Question: So I was reading a blog entry from <URL> which has a nice piece of code for crating a new validation object in MVC3

Where "logically" is the best place to store this in a MVC3 environment? Is it best to store it in a new project linked to the solution? Is there a app_code equivalent folder in MVC as there is in Webforms?
I like to keep everything neat and tidy when coding (possible OCD!) but want to pick best practises amongst the community.
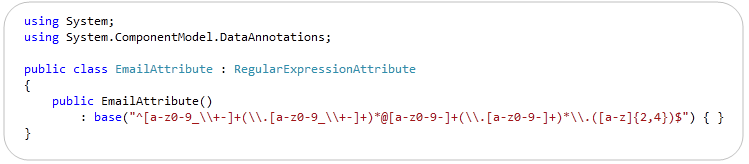
Answer: I figure code like this could be reused in a variety of projects, and isn't specific to the web application that I'm working on. So I create a special utilities project, and inside that project I may have a namespace for Annotations or Validation or something like that where I'd put a class like this.